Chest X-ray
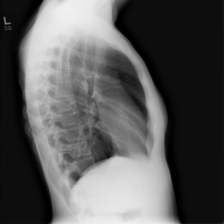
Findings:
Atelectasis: negative
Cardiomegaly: negative
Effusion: negative
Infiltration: negative
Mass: negative
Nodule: negative
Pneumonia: negative
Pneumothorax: negative
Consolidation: negative
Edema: negative
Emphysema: negative
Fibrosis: negative
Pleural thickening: negative
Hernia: negative